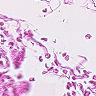
Metastatic tissue present: no